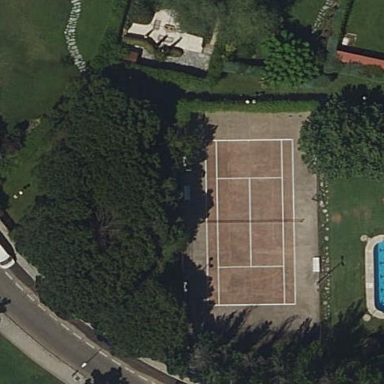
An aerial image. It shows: Tennis court on the leisure land pitch.